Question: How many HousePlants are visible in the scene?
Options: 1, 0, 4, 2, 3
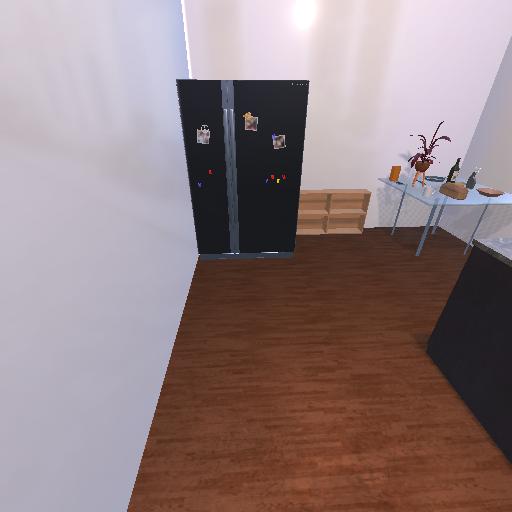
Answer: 1